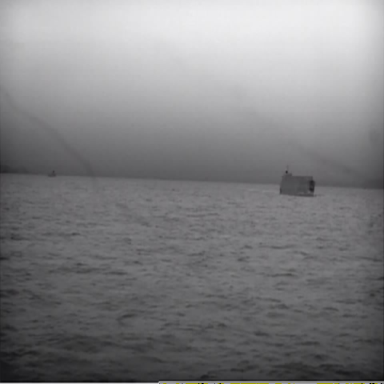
There is a container_ship in the infrared image.